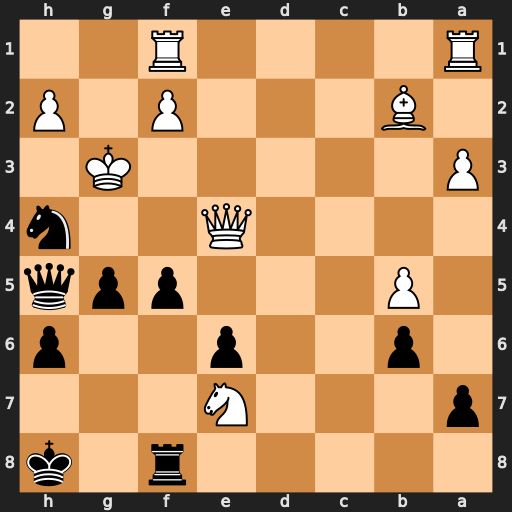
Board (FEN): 5r1k/p3N3/1p2p2p/1P3ppq/4Q2n/P5K1/1B3P1P/R4R2
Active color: b
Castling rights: -
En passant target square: -
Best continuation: Kh7 Nxf5 exf5 Qe7+ Rf7